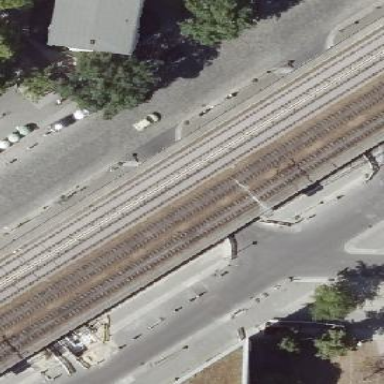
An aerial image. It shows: Viaduct building with flat roof.